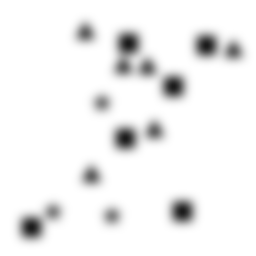
Squares: 6
Triangles: 6
Stars: 3
Total shapes: 15